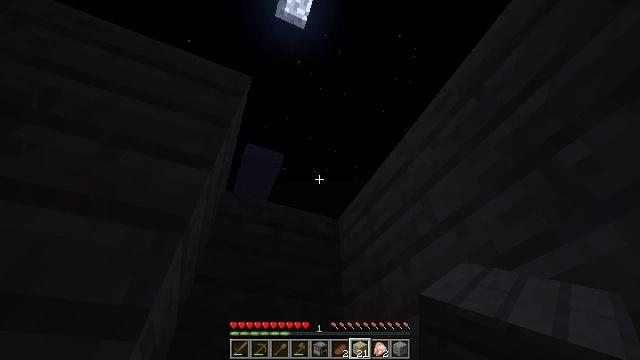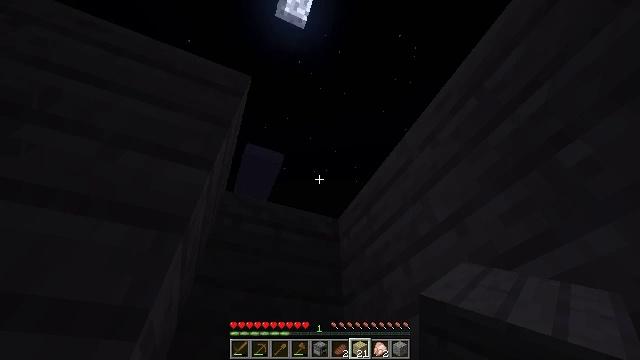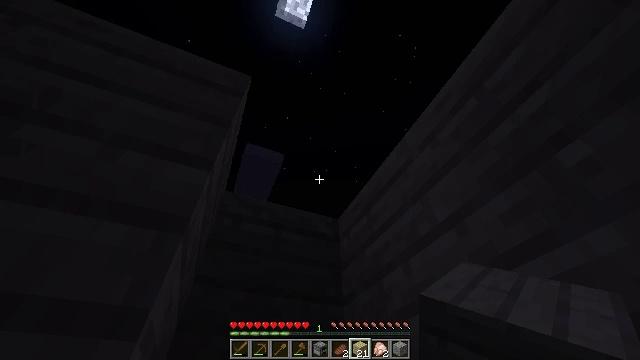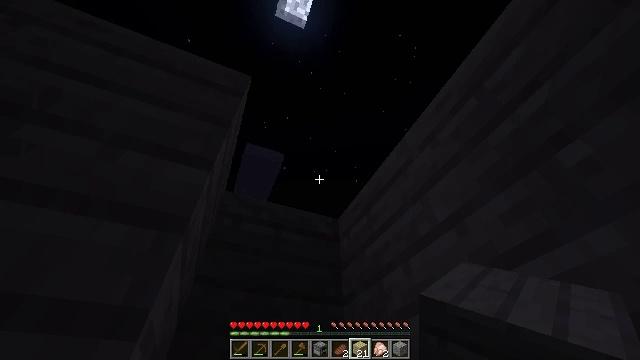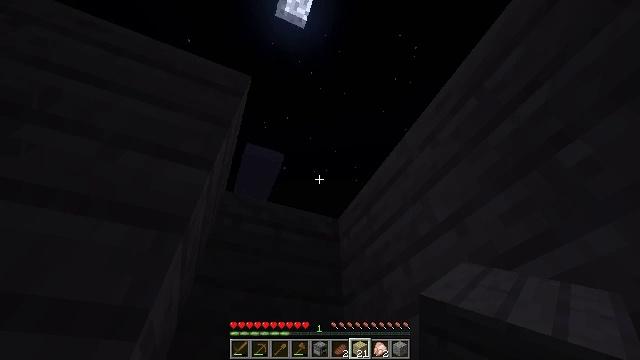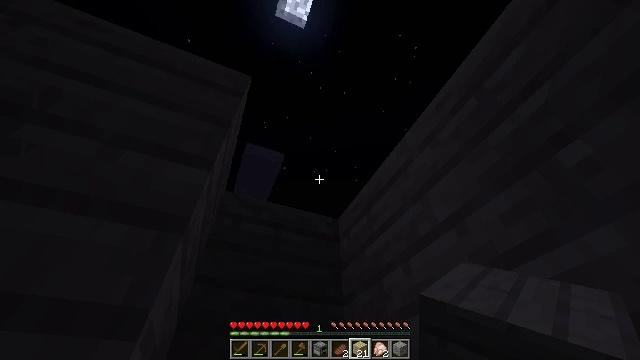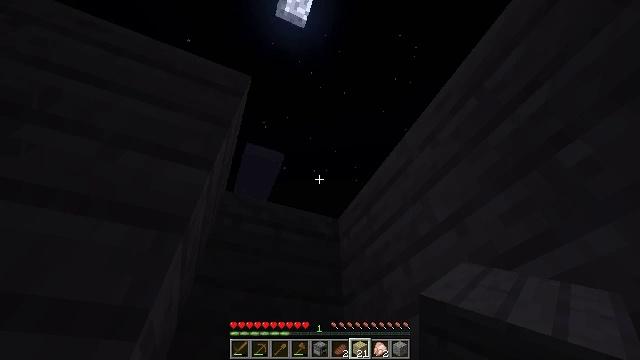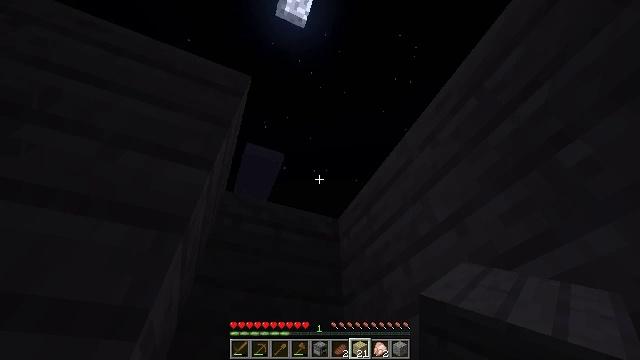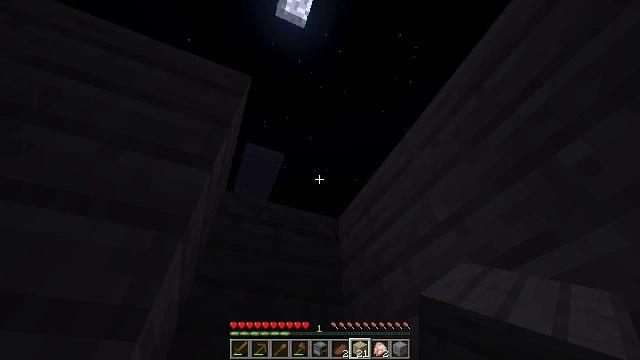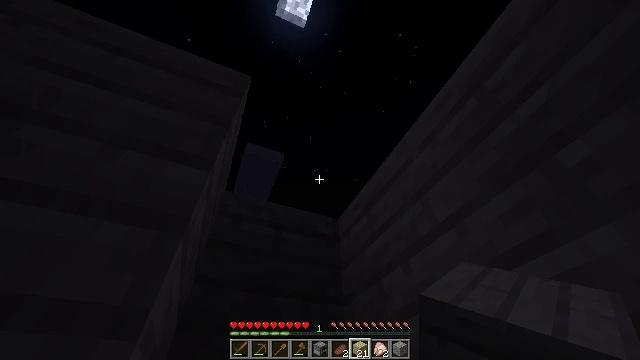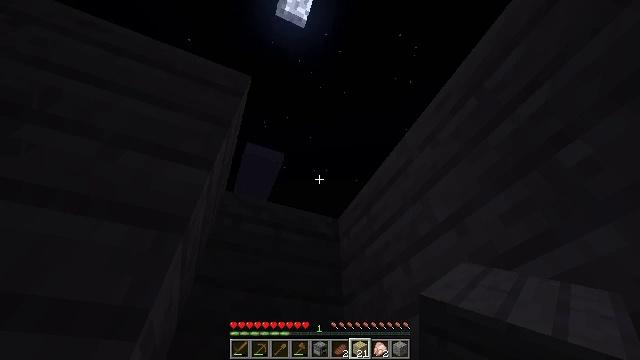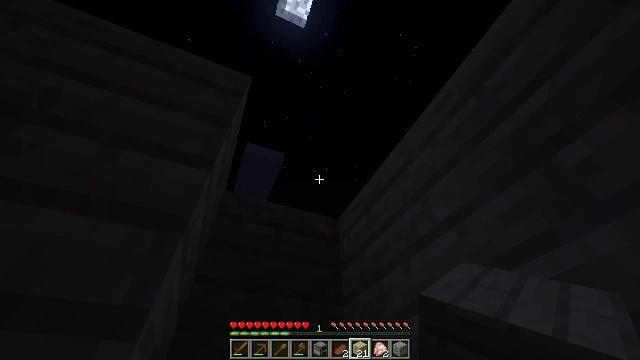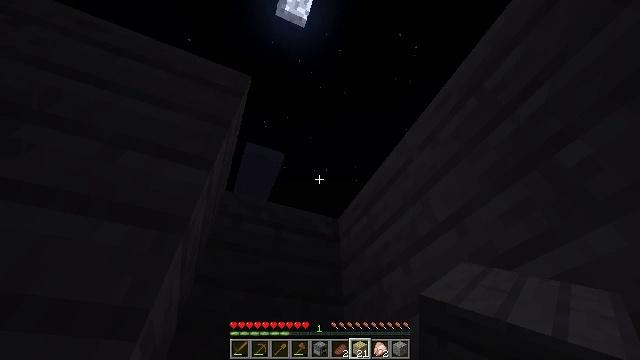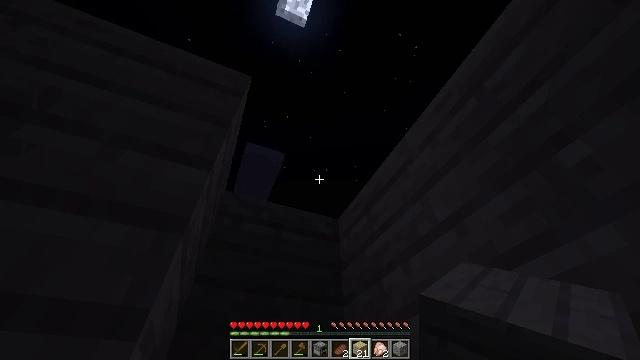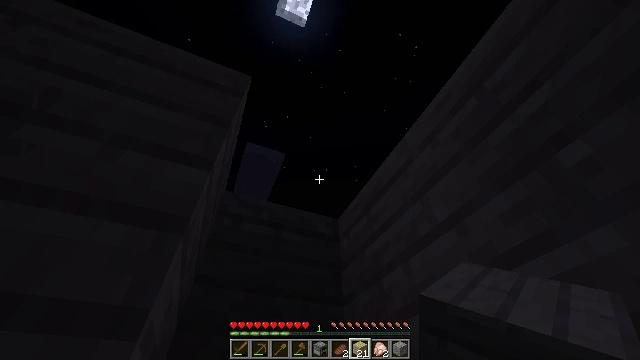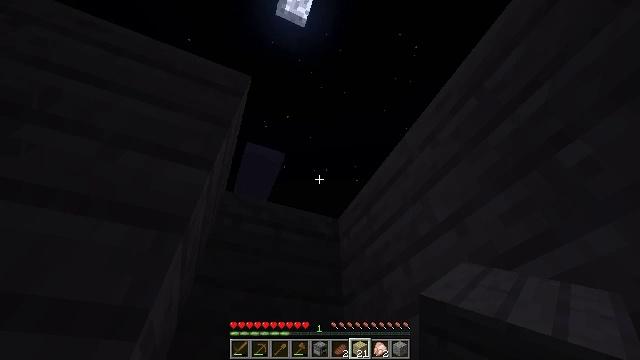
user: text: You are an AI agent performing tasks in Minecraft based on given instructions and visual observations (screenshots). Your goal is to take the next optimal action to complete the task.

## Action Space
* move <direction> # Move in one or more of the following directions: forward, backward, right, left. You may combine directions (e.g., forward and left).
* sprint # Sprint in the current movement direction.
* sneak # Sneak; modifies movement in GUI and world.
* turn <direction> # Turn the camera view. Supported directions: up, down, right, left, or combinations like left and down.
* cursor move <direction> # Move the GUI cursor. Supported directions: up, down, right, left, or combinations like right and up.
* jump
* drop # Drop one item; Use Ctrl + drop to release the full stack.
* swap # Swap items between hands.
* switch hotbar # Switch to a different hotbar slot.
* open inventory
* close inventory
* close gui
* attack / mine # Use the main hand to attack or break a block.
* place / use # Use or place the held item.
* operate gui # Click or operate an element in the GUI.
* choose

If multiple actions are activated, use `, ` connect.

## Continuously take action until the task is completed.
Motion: motion action
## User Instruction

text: Attack the birch planks to recycle them.
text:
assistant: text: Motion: no_op
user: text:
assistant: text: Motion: no_op
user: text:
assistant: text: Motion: no_op
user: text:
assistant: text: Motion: no_op
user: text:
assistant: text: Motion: no_op
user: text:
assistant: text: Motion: no_op
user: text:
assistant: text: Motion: no_op
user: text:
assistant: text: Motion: no_op
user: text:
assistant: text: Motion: no_op
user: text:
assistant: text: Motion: no_op
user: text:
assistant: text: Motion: no_op
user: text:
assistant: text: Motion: no_op
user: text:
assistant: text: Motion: no_op
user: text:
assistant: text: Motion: no_op
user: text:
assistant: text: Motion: no_op
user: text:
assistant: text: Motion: no_op
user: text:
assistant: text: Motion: no_op
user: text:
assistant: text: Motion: no_op
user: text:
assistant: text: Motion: no_op
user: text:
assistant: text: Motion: no_op
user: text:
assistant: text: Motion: no_op
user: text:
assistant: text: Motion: no_op
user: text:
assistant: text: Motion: no_op
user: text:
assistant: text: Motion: no_op
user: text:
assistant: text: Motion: no_op
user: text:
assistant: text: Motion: no_op
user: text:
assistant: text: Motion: no_op
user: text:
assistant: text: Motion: no_op
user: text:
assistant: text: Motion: no_op
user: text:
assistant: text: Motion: no_op